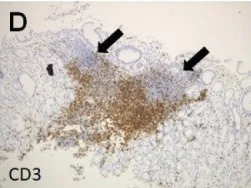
Pathological images in Case 2. (d): Negative for CD3.
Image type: pathology (immunostaining)